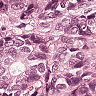
Metastatic tissue present: yes